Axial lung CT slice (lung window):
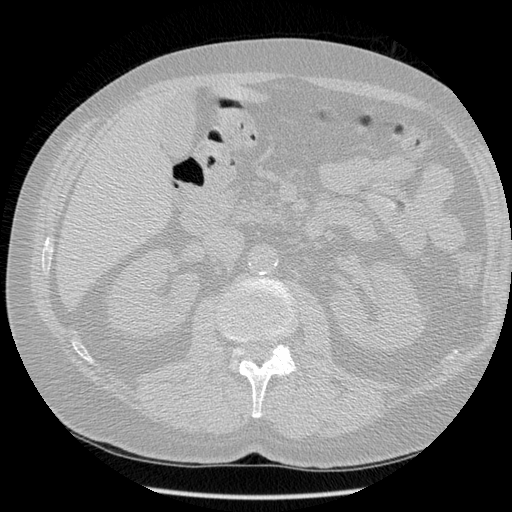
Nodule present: no